Aerial crown-view tile of a tropical tree (Barro Colorado Island, Panama), acquired 20250512:
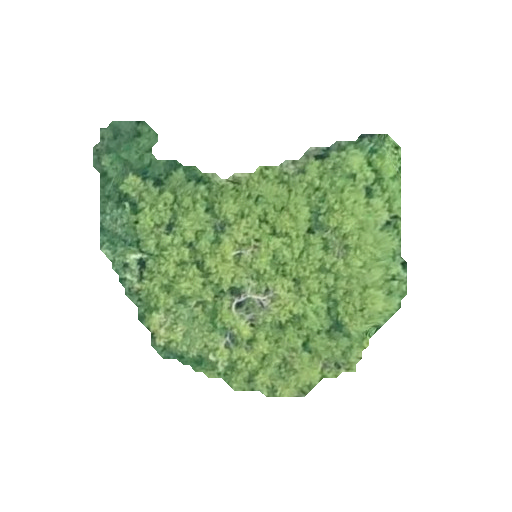
Species: Pouteria stipitata
GBIF accepted scientific name: Pouteria stipitata
Crown area: 90.13 m²